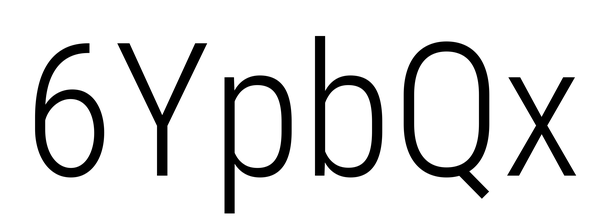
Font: Roboto_Condensed_Light